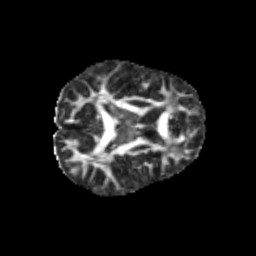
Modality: FA
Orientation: axial
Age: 9
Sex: male
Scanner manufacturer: siemens
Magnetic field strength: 3 T
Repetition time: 3.8 s
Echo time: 0.07 s